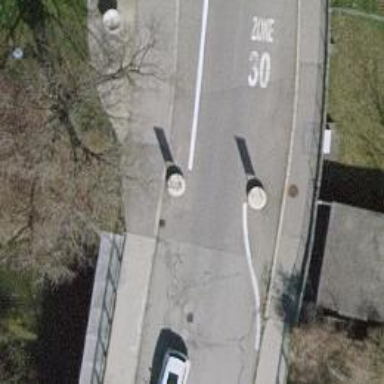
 featuring bridge. Both sides of the road have sidewalks."